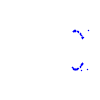
Particle: kaon